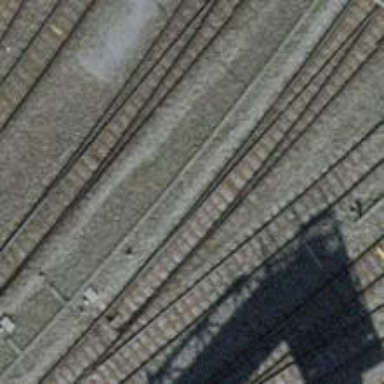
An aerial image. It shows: Railway yard with electrified tracks and single track.